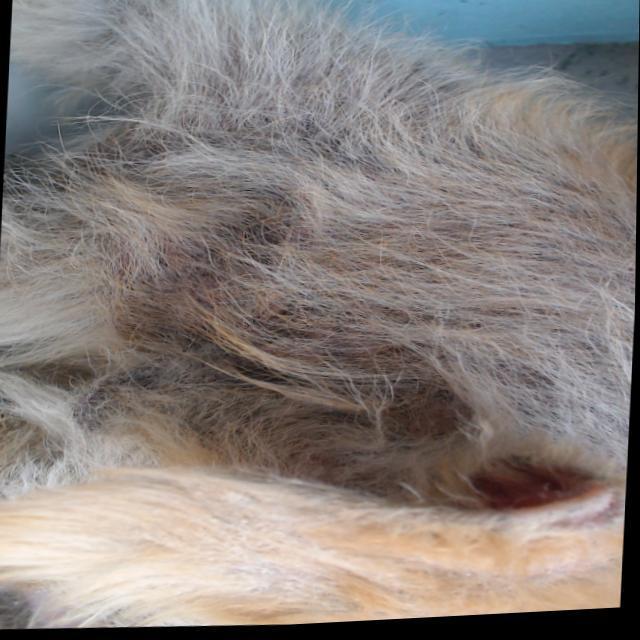
Canine demodicosis (Demodex mange) — caused by Demodex canis mites. Presents with alopecia, follicular papules, pustules, and comedones. Often localized on face and forelimbs.